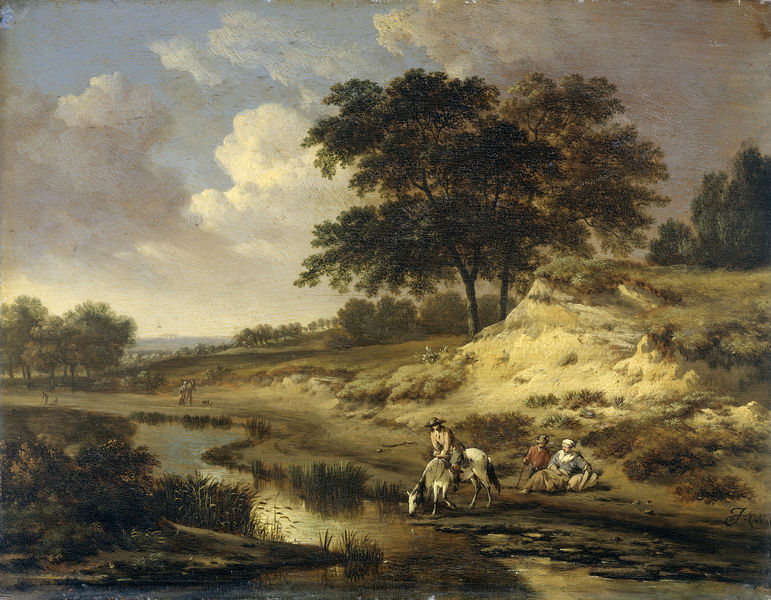
Titel: Landschap met een ruiter, die zijn paard drenkt
Künstler: Jan Wijnants
Standort: Amsterdam
Institution: Rijksmuseum
Schlagwörter: baum, blau, felsen, gemälde, himmel, mann, wasser, wolken, bäume, fluss, grün, landschaft, menschen, sand, ufer, abend, braun, frau, hut, gras, wolke, bach, gräser, hügel, schilf, spiegelung, pferd, reiter, stab, rast, reise, aben, hügel himmel